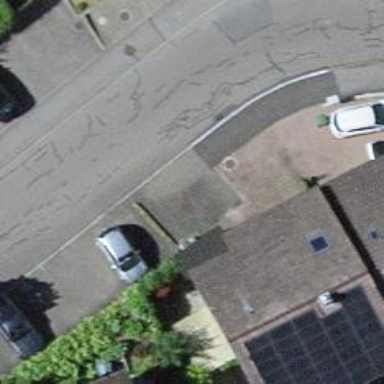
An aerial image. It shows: Kerb serving as barrier.